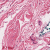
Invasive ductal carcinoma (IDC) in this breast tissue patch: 0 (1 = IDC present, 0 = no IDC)